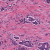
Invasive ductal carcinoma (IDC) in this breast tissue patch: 1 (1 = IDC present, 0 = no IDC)